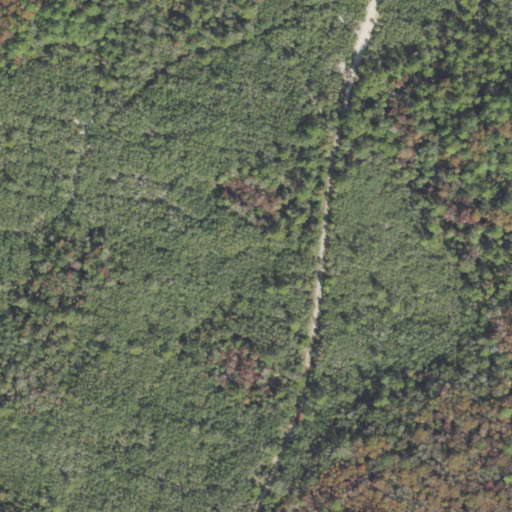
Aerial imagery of island in Florida named Tiger Island containing evergreen forest, woody wetlands, open development, and low intensity development